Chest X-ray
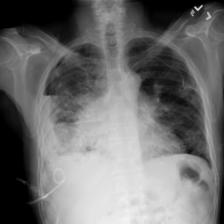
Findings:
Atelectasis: negative
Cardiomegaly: negative
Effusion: positive
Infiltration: positive
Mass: negative
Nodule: negative
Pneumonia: negative
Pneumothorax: negative
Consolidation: negative
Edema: negative
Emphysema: negative
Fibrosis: negative
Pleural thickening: negative
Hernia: negative